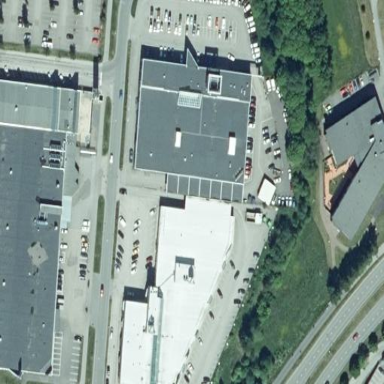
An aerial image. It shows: Retail building that is part of mall.